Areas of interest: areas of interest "Spanish Themed Street"
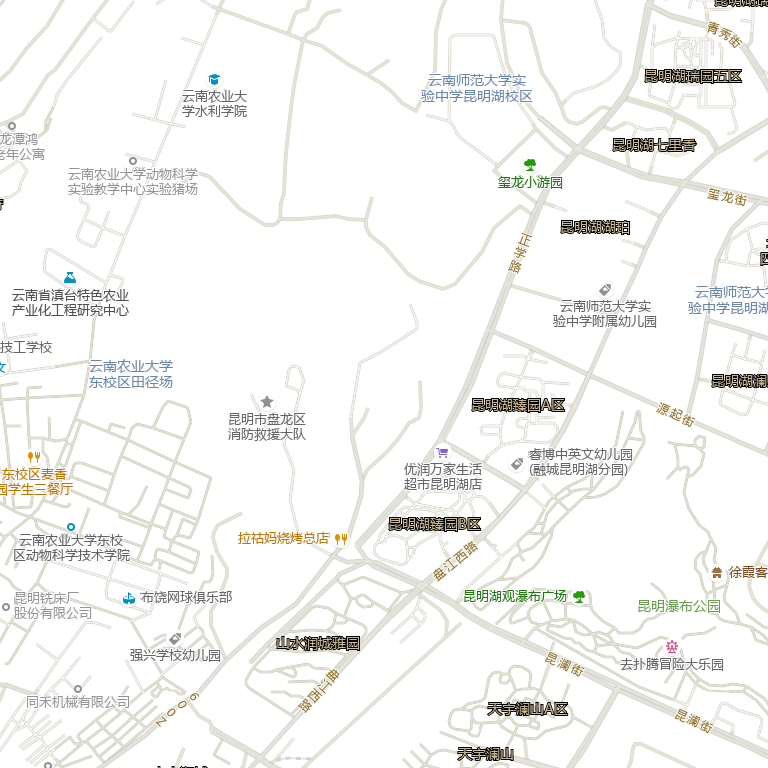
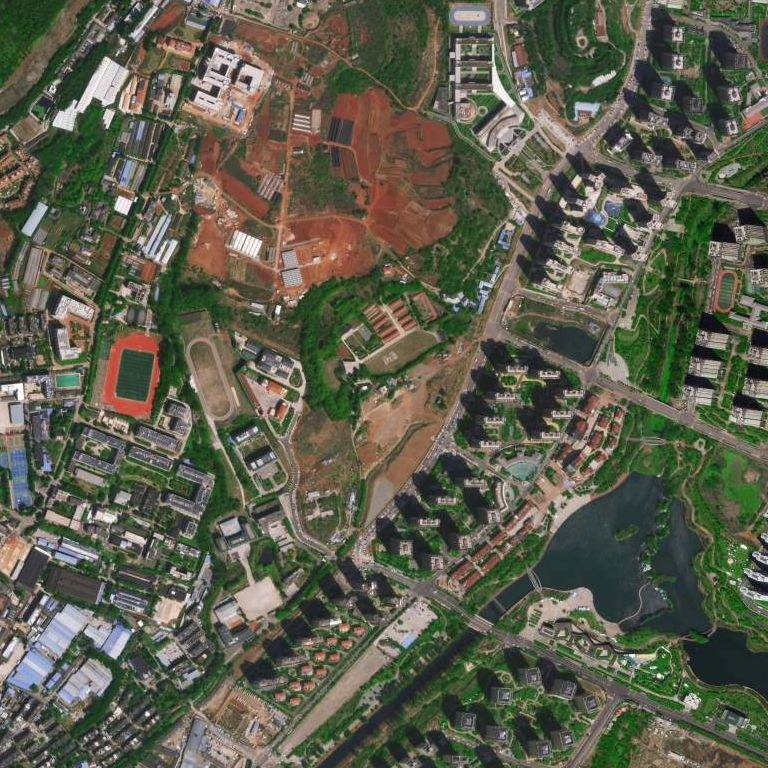